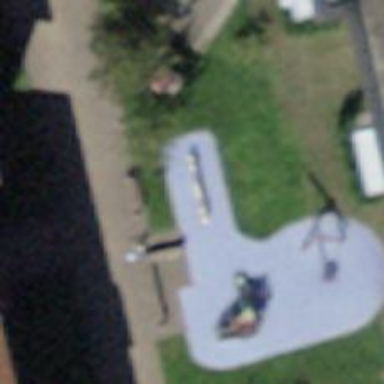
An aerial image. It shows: Bench for seating.